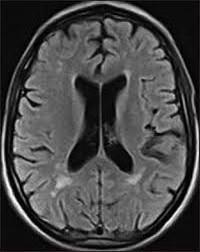
Label: notumor